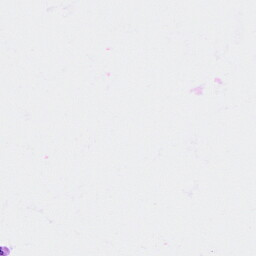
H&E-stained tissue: Ovarian